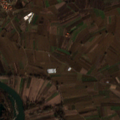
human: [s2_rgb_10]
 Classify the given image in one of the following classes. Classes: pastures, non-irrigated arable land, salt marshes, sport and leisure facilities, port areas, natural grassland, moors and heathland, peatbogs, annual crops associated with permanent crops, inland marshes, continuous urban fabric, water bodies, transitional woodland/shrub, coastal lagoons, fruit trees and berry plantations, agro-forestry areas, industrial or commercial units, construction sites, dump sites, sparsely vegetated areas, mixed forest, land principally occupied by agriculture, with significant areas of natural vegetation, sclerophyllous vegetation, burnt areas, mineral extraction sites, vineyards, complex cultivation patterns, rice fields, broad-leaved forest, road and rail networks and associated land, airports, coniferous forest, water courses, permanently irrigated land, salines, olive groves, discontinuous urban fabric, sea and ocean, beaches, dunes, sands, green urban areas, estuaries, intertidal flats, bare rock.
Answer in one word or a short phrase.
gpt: discontinuous urban fabric, non-irrigated arable land, complex cultivation patterns, transitional woodland/shrub, inland marshes, water courses